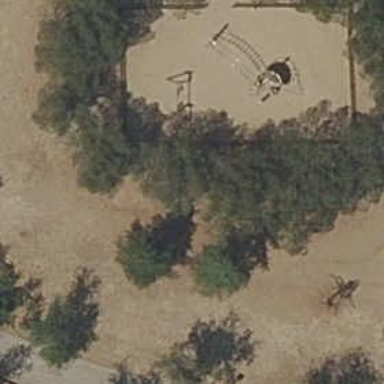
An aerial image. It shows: Playground area for leisure land.